Question: i have a combobox populated with data :
'''
Beef
Calamansi
Chicken
Egg
Fish
Fish_Sauce
Oil
Pork
Rice
Soy_Sauce
Vegetables
Vinegar
'''
then if choose the Beef in my comboBox then press a button it will search my database Stocks_Name for Beef then in my textbox1 i will input an integer then add that to Total_Stocks equivalent to Beef data.

what commandtext should i use because i cant find a specific commandtext in the internet for my problem. i only know how to insert and select. thank you in advance :D
UPDATE:
it didn't add but instead it changed my data 100 to 1 it should be 101. here is my work: '
'''
connection.Open();
OleDbCommand cmd = new OleDbCommand(@"UPDATE Add_Stocks SET Total_Stocks=@QWE WHERE Stocks_Name=@STOCKS" , connection);
cmd.Parameters.AddWithValue("@QWE", textBox1.Text);
cmd.Parameters.AddWithValue("@STOCKS", comboBox1.Text);
cmd.ExecuteNonQuery();
{
MessageBox.Show("ADDED!");
connection.Close();
}
'''
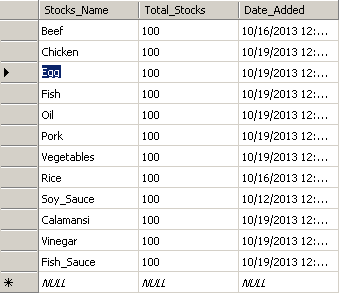
Answer: You'll need the 'UPDATE'-Statement which
> creates an update query that changes values in fields in a
specified table based on specified criteria.
Syntax:
'''
UPDATE Your_Table_Name
SET Total_Stocks = Total_Stocks + @IncrementValue,
WHERE Stocks_Name = 'Beef';
'''
You'll need to add an Parameter to fill '@IncrementValue'
'''
yourOleDBCommand.Parameters.Add("@IncrementValue", OleDbType.Integer).Value = Convert.ToInt32(yourTextBox.Text);
'''
Source: <URL>